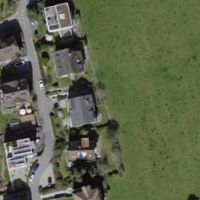
EUNIS habitat code: 53
Species observed at this site:
Prunus padus